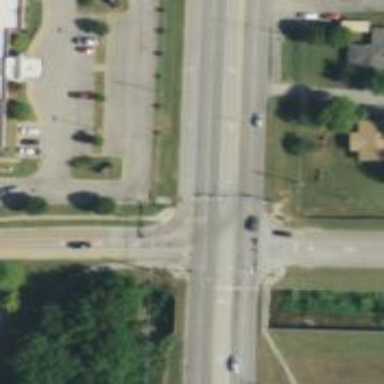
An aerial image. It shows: Crossing road.